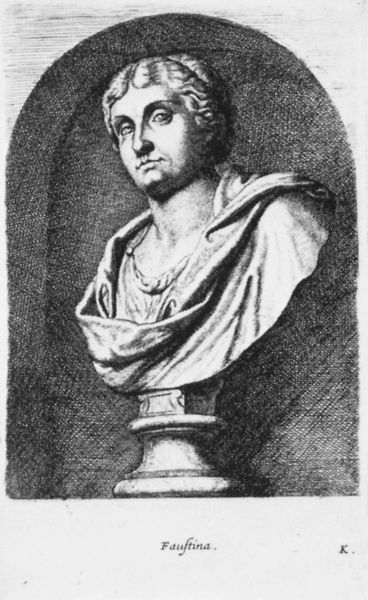
Titel: “Icones”, Skulpturenkatalog der Brüder Reynst
Institution: Amsterdam, Rijksprentenkabinett
Schlagwörter: mann, schatten, umhang, frau, marmor, mund, nase, zeichnung, augen, falten, gesicht, sockel, auge, haare, kinn, büste, drapierung, nische, schwarz-weiß, römer, k, faustina, darpierung